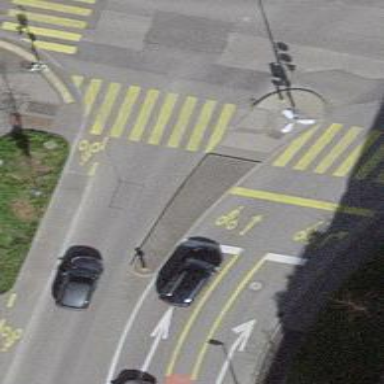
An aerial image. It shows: Crossing with traffic signals and central island.